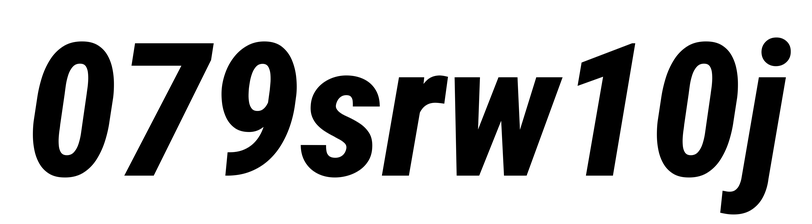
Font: Roboto-Italic_Condensed_ExtraBold_Italic